【题型】填空题　【知识点】解析几何　【难度】medium
设双曲线$\Gamma$：$\frac{x^2}{a^2}-\frac{y^2}{b^2}=1（a>0，b>0）$的左、右焦点分别为$F_1$和$F_2$，以$\Gamma$的实轴为直径的圆记为$C$，过点$F_1$作$C$的切线$l$，$l$与$\Gamma$的两支分别交于$A$，$B$两点，且$\cos\angle F_1BF_2=\frac{3}{5}$，则$\Gamma$的离心率的值为$\underline{\quad\quad}$．
【解答】
【答案】$\frac{\sqrt{13}}{2}$

【知识点】利用定义解决双曲线中焦点三角形问题、求双曲线的离心率或离心率的取值范围

【分析】如图，设直线$l$与圆$C$的切点为$P$，过点$F_2$作$F_2Q\perp AB$于点$Q$，则$|F_2Q|=2|PF_1|=2b,|QF_2|=2|OP|=2a$，由题意求出$\sin\angle F_1BF_2$，进而求出$|BF_2|$、$|BQ|$，结合双曲线的定义化简计算即可求解．

【详解】设直线$l$与圆$C$的切点为$P$，则$|OP|=a$，$OP\perp PF_1$，

由$|OF_1|=c$，得$|PF_1|=\sqrt{|OF_1|^2-|OP|^2}=\sqrt{c^2-a^2}=b$，

过点$F_2$作$F_2Q\perp AB$于点$Q$，则$OP\parallel F_2Q$，

由$O$为$F_1F_2$的中点，得$|F_2Q|=2|PF_1|=2b,|QF_2|=2|OP|=2a$，

因为$\cos\angle F_1BF_2=\frac{3}{5}$,$\angle F_1BF_2$为锐角，所以$\sin\angle F_1BF_2=\sqrt{1-\cos^2\angle F_1BF_2}=\frac{4}{5}$，

有$|BF_2|=\frac{|QF_2|}{\sin\angle F_1BF_2}=\frac{2a}{\frac{4}{5}}=\frac{5a}{2}$，得$|BQ|=|BF_2|\cos\angle F_1BF_2=\frac{5a}{2}\times\frac{3}{5}=\frac{3a}{2}$，

所以$|F_1B|=|F_1Q|+|BQ|=2b+\frac{3a}{2}$，由双曲线的定义知，

$|BF_1|-|BF_2|=2a$，即$2b+\frac{3a}{2}-\frac{5a}{2}=2a$，解得$b=\frac{3a}{2}$，

又$c^2=a^2+b^2$，所以$c=\frac{\sqrt{13}a}{2}$，所以双曲线的离心率为$e=\frac{c}{a}=\frac{\sqrt{13}}{2}$．

故答案为：$\frac{\sqrt{13}}{2}$．

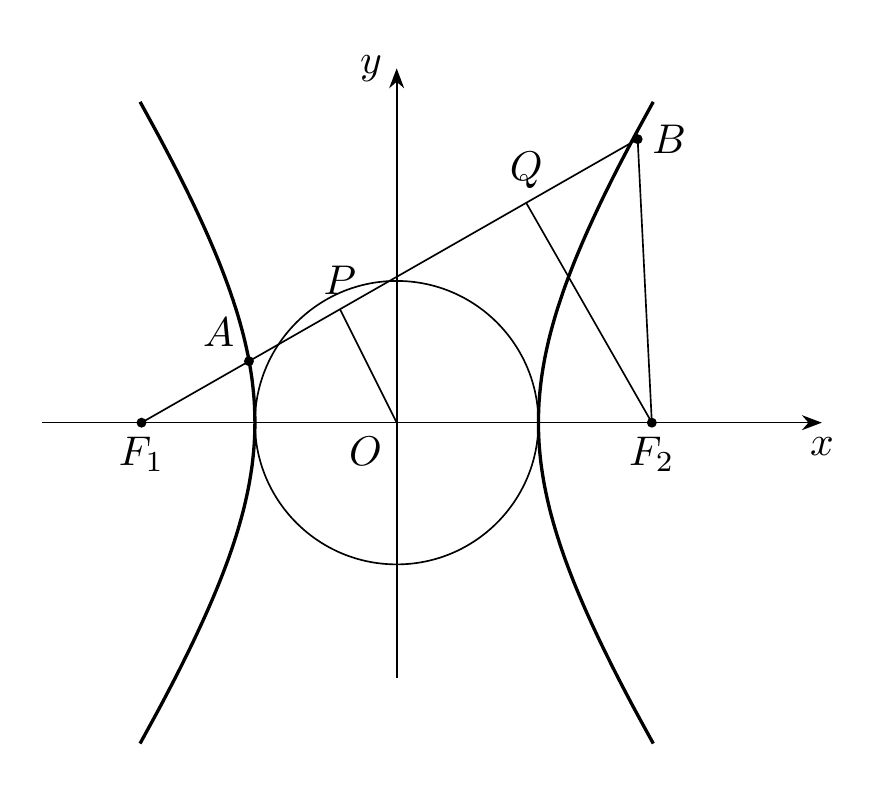